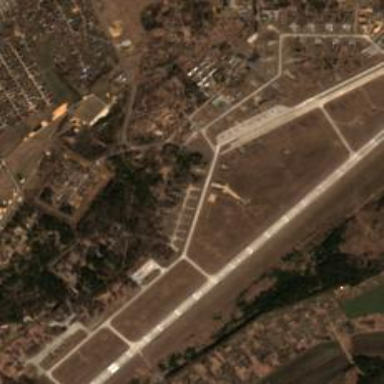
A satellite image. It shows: Military airfield located within aerodrome.